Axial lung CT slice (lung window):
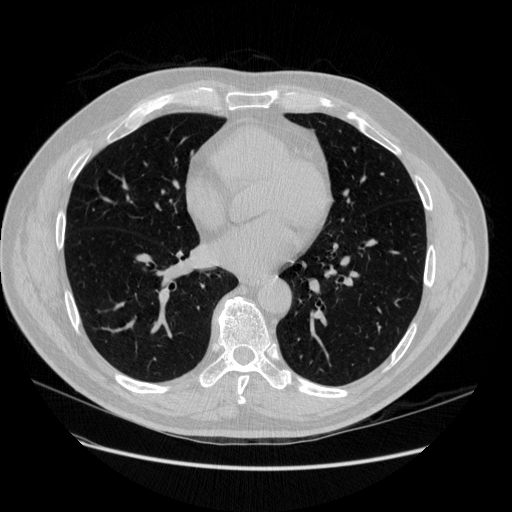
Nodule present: no